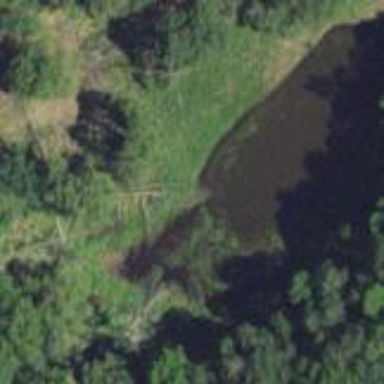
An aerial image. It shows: Pond with natural water.